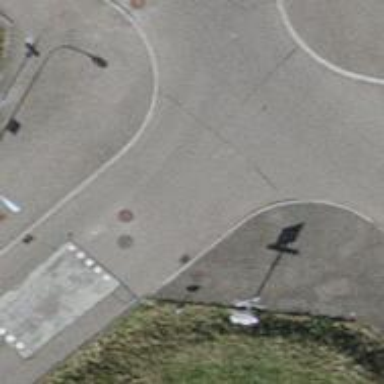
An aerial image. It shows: Unmarked crossing on footway.